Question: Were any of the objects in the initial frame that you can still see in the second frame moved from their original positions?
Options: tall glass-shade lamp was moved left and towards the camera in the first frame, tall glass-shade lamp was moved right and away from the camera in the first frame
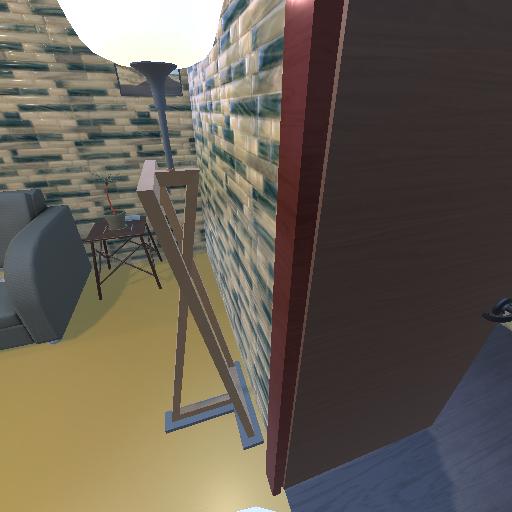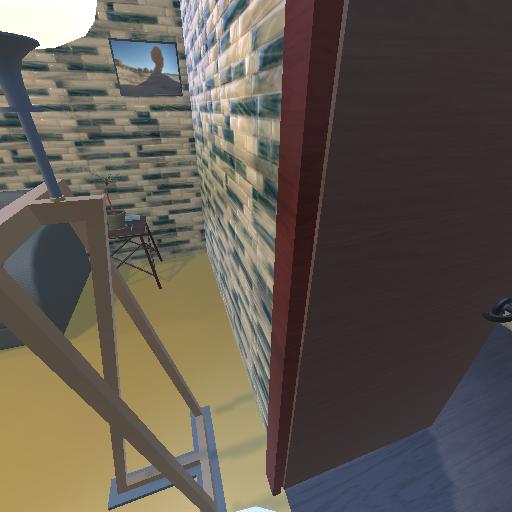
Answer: tall glass-shade lamp was moved left and towards the camera in the first frame